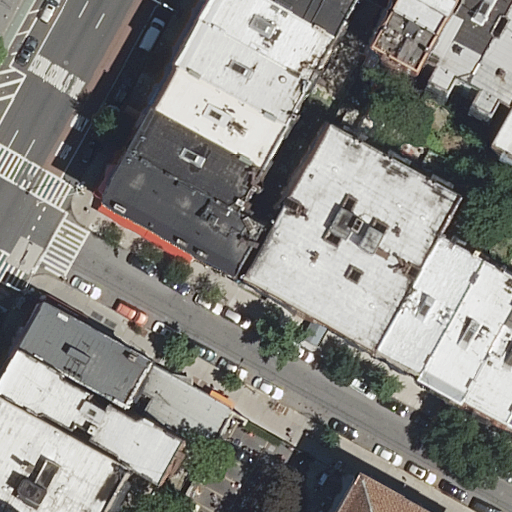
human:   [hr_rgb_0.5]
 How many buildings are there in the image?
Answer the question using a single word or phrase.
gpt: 19

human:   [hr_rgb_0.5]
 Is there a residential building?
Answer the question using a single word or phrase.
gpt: yes

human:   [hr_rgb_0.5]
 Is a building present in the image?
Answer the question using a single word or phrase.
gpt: yes

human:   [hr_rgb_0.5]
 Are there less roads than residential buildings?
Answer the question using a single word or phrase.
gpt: yes

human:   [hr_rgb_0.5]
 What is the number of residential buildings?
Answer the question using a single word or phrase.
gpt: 19

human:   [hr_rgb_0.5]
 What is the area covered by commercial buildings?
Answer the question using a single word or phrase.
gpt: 0m2

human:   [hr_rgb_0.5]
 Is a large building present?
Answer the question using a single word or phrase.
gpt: yes

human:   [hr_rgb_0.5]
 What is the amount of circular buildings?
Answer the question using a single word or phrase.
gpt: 0

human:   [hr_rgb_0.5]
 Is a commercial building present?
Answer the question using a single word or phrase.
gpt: no

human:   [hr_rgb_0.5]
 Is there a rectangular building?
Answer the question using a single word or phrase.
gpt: yes

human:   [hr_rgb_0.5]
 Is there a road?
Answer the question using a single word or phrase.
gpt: yes

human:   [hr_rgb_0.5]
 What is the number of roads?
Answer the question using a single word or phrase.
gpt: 3

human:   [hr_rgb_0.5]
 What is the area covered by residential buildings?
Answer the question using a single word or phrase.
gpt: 4564m2

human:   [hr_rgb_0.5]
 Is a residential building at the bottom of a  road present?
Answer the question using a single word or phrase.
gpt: yes

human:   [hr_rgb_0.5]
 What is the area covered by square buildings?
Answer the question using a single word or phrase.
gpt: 0m2

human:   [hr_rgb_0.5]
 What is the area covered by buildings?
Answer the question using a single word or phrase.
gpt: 4564m2

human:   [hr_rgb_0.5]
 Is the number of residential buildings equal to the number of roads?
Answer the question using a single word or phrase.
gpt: no

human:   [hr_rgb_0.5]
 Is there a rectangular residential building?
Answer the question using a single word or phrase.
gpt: yes

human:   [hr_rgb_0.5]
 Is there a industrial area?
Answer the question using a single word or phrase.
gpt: no

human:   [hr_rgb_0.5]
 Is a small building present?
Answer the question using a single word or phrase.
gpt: yes

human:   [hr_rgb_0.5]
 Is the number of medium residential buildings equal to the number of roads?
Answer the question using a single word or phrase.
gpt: no

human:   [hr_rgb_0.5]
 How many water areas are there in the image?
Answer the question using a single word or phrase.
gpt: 0

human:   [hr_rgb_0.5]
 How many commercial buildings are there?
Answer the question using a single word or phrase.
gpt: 0

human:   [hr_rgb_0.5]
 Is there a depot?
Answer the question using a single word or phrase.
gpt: no

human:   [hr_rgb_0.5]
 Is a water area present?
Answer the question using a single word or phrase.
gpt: no

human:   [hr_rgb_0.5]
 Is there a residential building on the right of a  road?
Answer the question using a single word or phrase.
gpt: yes

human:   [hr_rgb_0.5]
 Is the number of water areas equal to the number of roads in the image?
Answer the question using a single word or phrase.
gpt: no

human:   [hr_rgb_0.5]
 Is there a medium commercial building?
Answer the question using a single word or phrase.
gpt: no

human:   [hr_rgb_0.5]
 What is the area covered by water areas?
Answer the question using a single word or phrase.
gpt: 0m2

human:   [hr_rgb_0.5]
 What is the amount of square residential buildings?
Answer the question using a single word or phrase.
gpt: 0

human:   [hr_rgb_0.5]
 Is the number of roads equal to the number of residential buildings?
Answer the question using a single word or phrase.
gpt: no

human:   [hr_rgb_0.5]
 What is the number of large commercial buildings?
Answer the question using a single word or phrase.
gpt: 0

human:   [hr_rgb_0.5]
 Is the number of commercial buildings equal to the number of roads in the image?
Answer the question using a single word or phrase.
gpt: no

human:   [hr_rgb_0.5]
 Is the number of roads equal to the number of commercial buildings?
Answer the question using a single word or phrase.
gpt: no

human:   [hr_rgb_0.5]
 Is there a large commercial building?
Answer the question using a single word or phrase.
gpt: no

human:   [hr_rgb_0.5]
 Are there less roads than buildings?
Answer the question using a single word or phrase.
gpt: yes

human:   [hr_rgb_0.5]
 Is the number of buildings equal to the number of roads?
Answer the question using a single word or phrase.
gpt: no

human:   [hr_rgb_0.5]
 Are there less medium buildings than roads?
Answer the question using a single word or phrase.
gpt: no

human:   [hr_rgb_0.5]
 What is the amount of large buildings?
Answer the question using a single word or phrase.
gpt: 1

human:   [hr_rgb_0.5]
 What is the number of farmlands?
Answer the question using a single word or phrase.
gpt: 0

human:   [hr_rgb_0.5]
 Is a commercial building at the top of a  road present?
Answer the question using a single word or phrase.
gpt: no

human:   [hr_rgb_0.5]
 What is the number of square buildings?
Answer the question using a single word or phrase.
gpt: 0

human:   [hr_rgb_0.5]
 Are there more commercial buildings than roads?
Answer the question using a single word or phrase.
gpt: no

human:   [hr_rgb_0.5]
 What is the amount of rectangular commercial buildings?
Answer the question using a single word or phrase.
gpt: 0

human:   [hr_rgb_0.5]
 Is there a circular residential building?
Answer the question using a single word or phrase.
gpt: no

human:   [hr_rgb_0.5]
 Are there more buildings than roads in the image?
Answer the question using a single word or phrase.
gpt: yes

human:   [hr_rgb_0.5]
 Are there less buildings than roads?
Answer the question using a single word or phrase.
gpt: no

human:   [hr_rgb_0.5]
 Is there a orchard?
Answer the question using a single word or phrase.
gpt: no

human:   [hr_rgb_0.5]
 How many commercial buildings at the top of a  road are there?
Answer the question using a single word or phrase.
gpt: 0

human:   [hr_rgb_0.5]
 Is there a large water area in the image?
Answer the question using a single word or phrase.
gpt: no

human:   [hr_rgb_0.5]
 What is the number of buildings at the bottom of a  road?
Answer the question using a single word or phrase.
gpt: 13

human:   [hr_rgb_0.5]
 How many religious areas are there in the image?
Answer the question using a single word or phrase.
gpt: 0

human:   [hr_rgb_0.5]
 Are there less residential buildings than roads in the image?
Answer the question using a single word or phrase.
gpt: no

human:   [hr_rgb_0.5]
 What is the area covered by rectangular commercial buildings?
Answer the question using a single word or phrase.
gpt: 0m2

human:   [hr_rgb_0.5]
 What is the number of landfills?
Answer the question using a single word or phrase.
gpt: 0

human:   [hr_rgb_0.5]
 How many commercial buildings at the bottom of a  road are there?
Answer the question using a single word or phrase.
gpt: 0

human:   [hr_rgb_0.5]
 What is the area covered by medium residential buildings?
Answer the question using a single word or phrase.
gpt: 3355m2

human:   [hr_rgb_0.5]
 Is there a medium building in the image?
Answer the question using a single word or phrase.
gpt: yes

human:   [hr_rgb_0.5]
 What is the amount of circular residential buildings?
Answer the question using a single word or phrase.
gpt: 0

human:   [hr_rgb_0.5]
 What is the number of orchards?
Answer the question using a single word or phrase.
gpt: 0

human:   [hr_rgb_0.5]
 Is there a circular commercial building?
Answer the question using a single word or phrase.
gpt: no

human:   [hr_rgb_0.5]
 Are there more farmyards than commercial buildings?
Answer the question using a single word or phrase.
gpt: no

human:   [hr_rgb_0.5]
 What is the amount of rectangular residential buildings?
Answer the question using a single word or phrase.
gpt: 14

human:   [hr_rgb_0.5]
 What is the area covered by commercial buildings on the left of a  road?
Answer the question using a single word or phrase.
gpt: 0m2